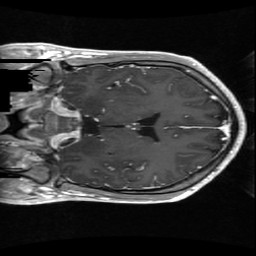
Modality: T1w
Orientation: coronal
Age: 38
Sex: male
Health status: ill